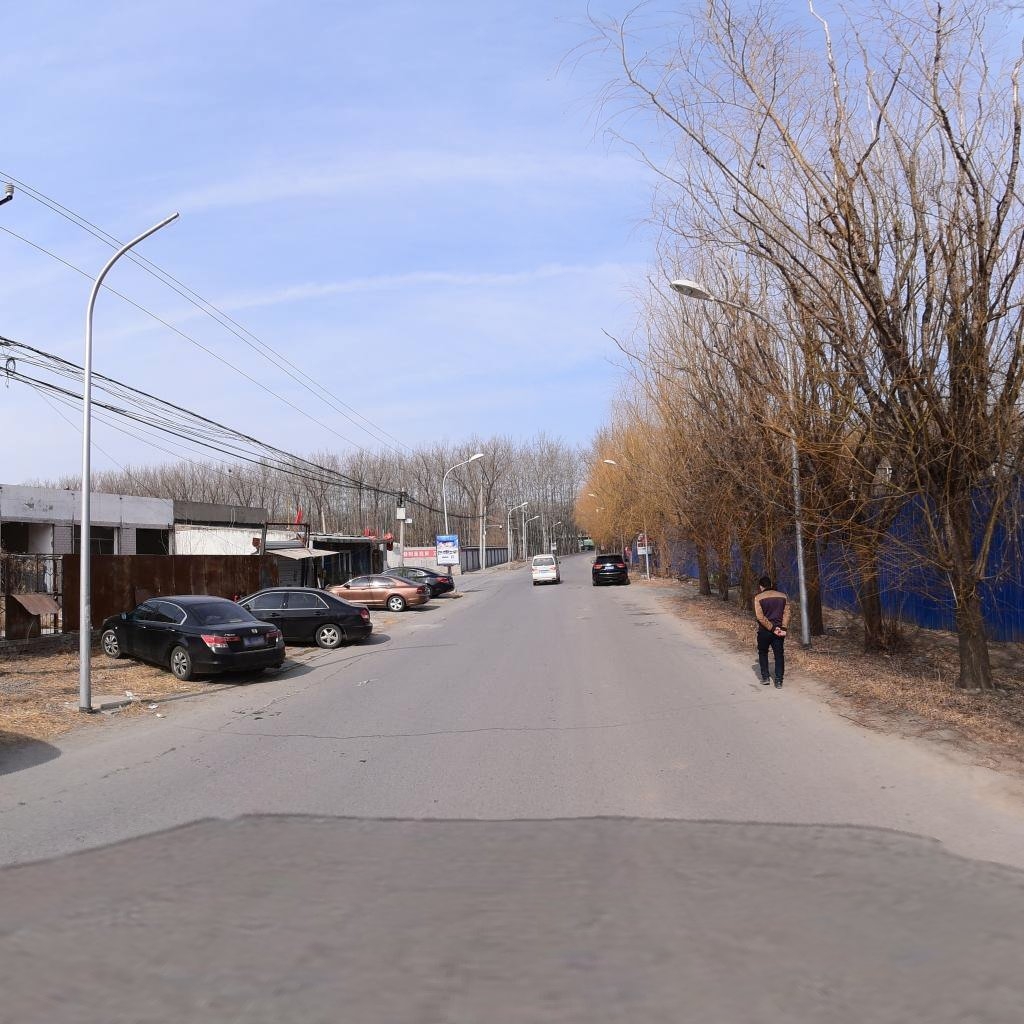
Region: Chaoyang
Road damage annotations: transverse crack